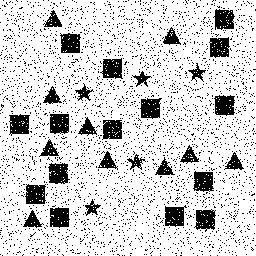
Squares: 15
Triangles: 10
Stars: 5
Total shapes: 30